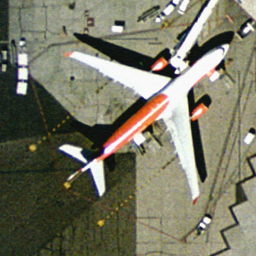
Label: airplane